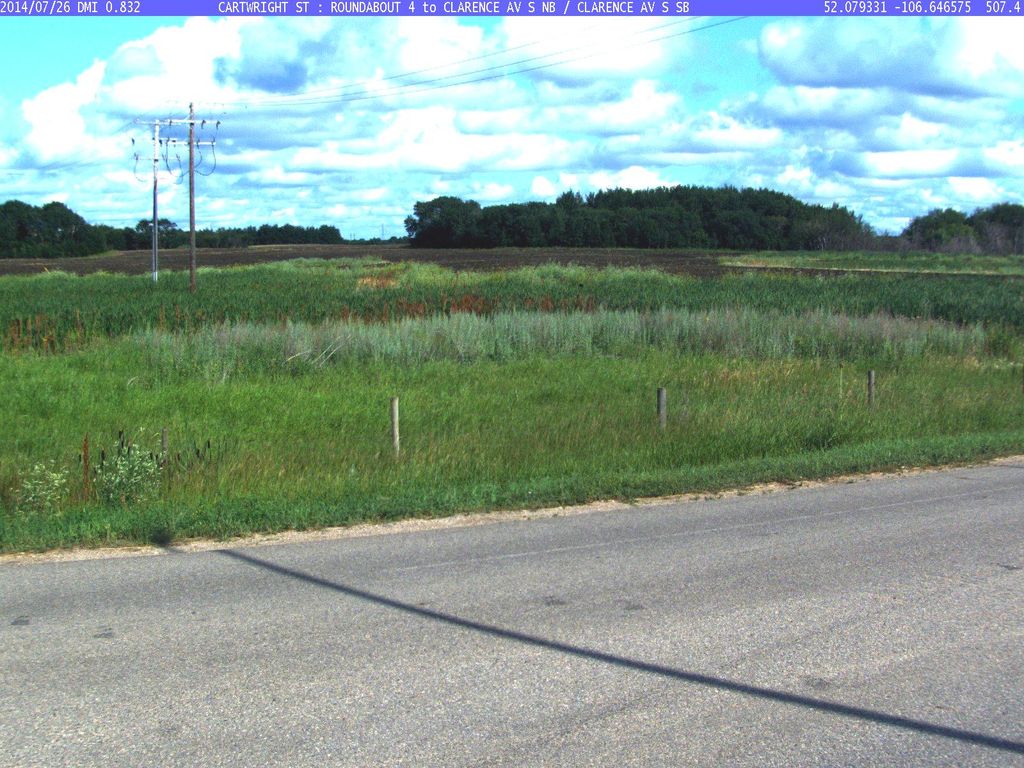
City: saskatoon